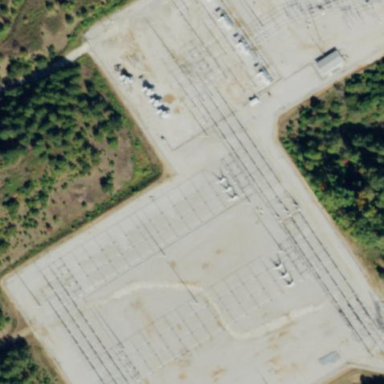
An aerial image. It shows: Power substation with transmission level designation. It is enclosed by fence.